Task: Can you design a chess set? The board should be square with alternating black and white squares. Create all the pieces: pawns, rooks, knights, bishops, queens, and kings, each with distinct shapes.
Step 2574:
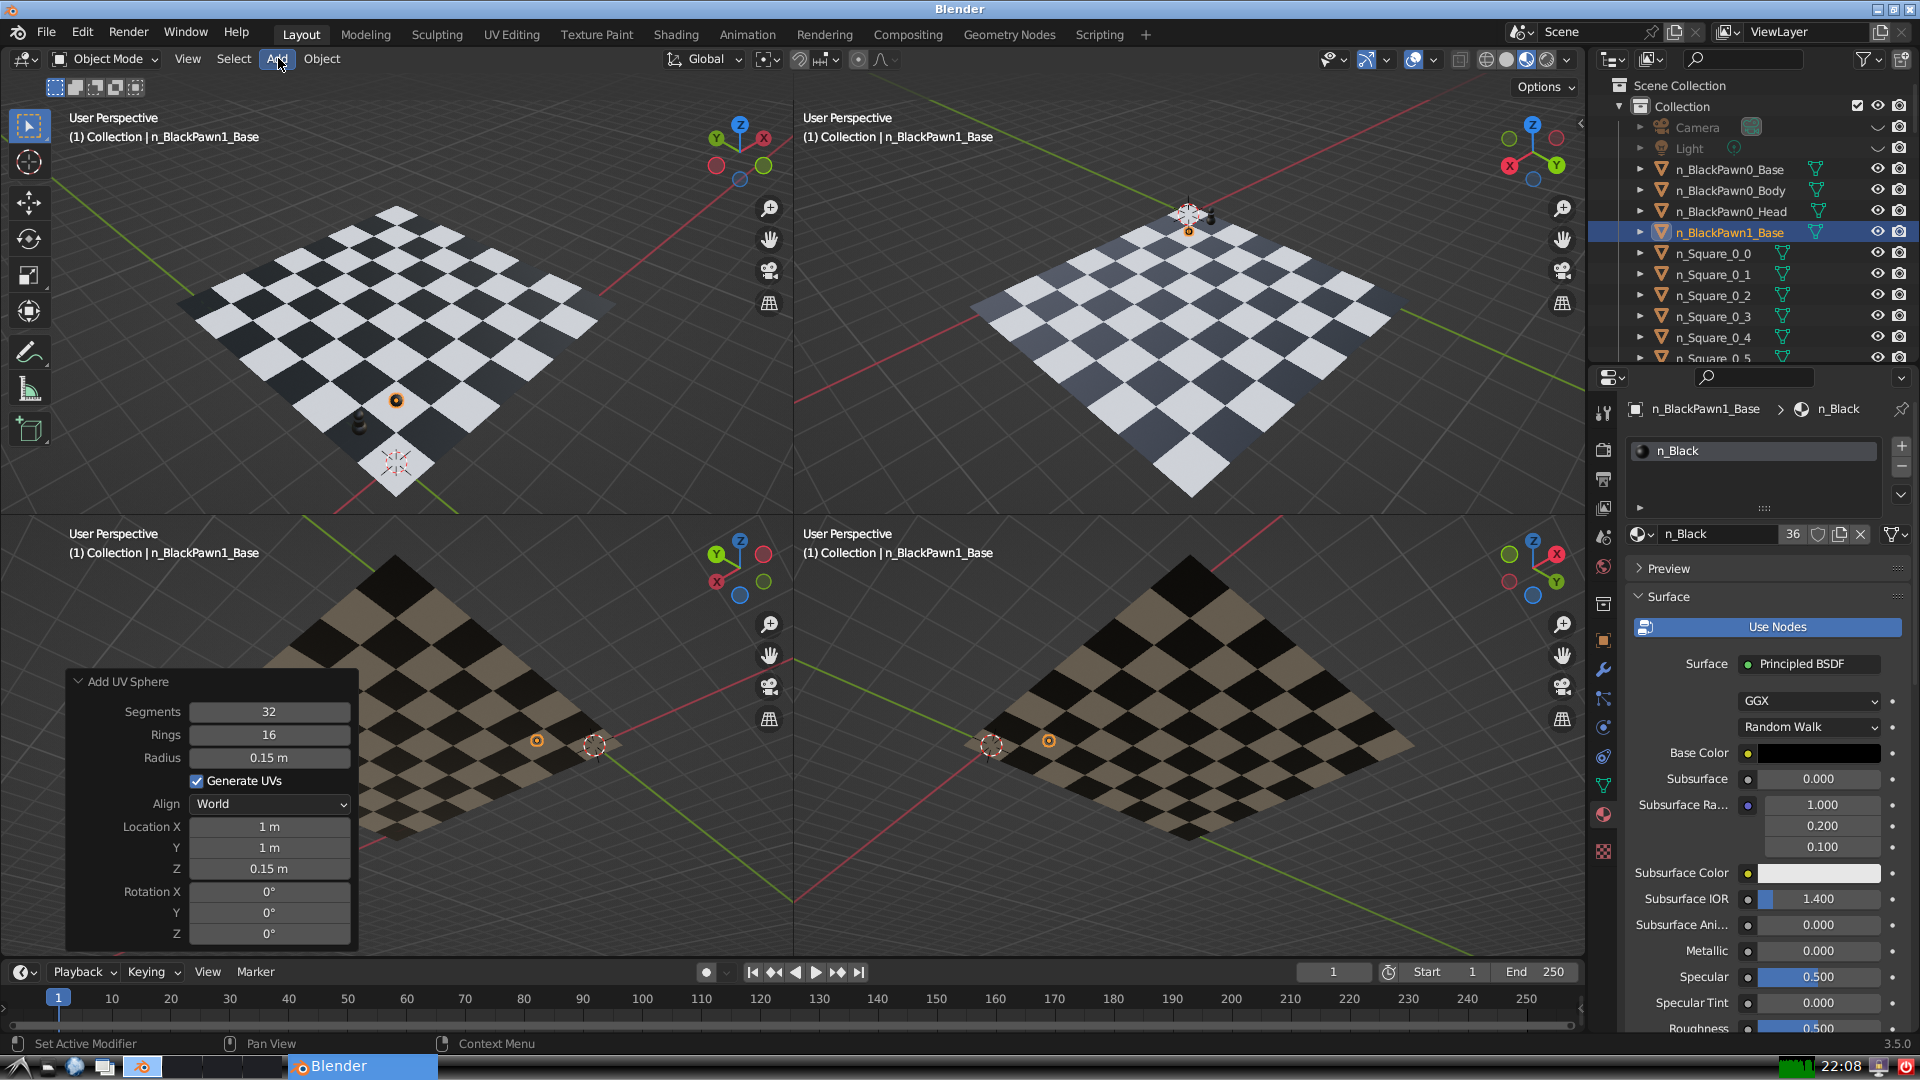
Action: click: no